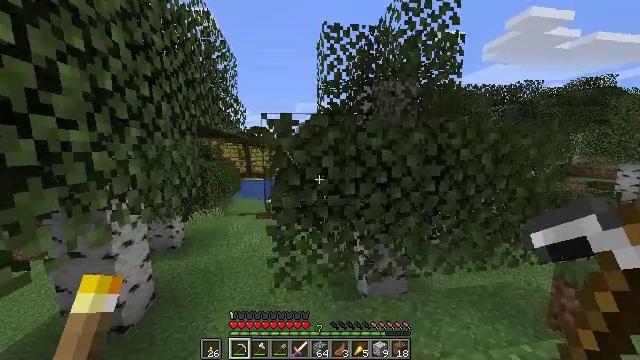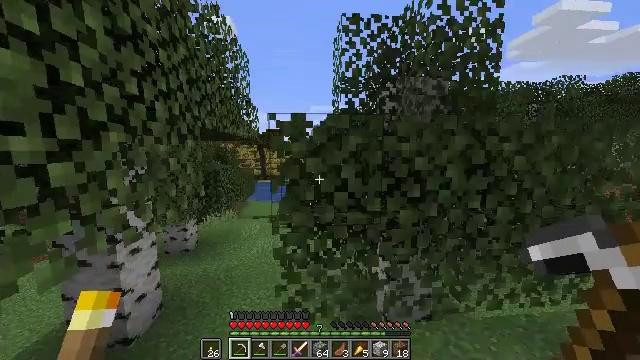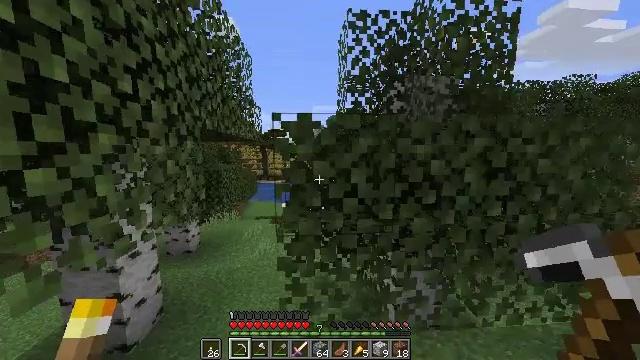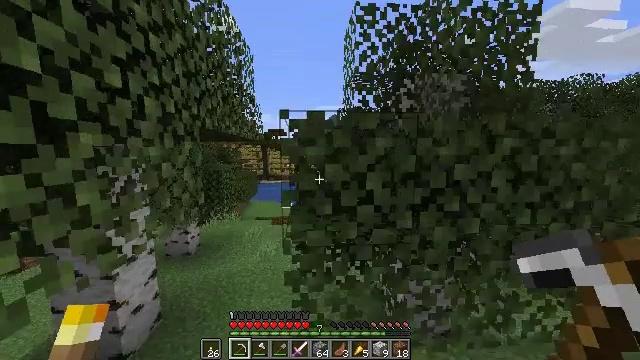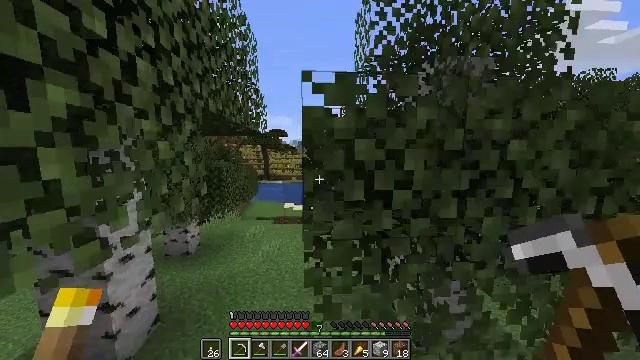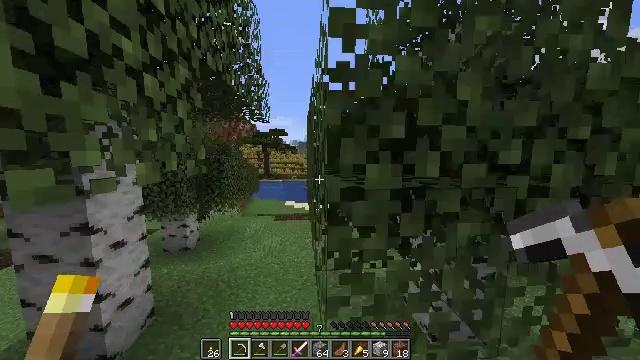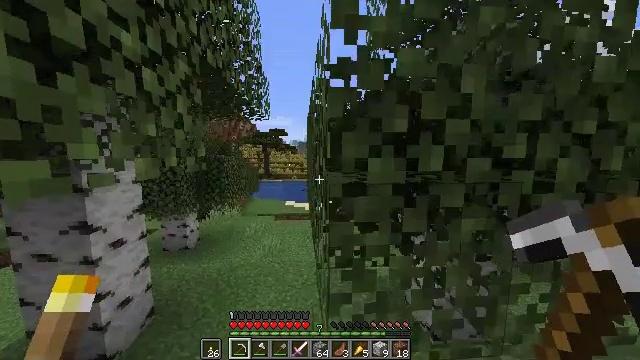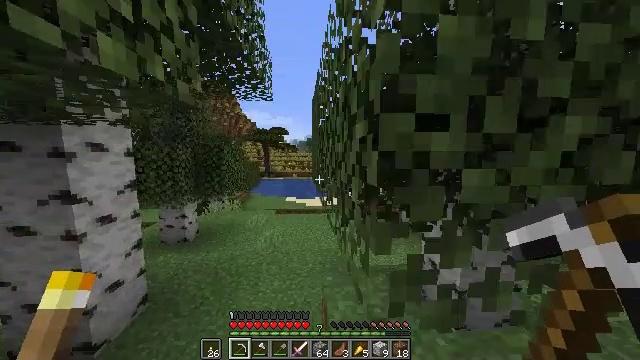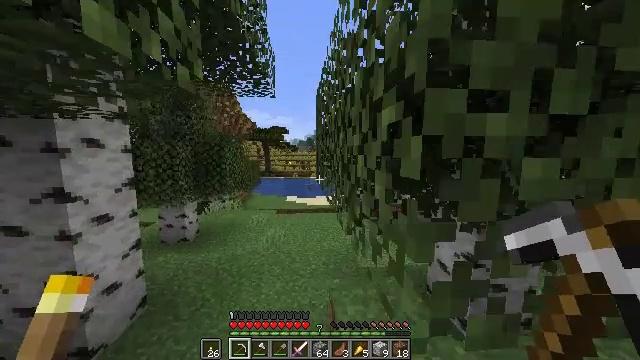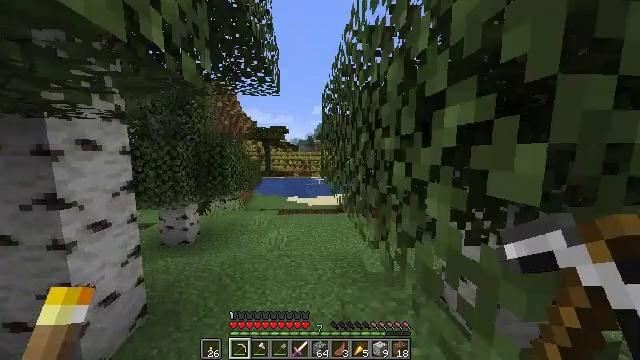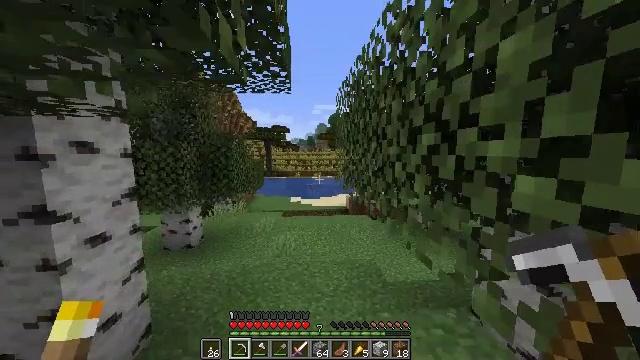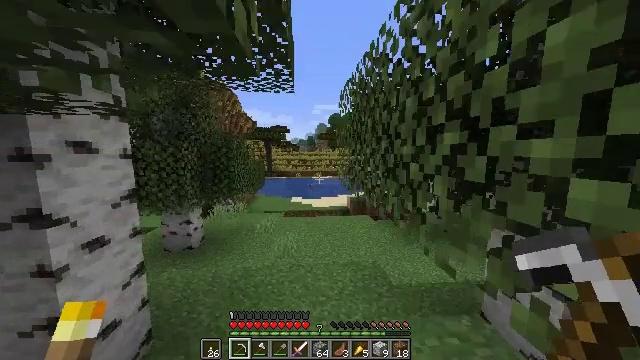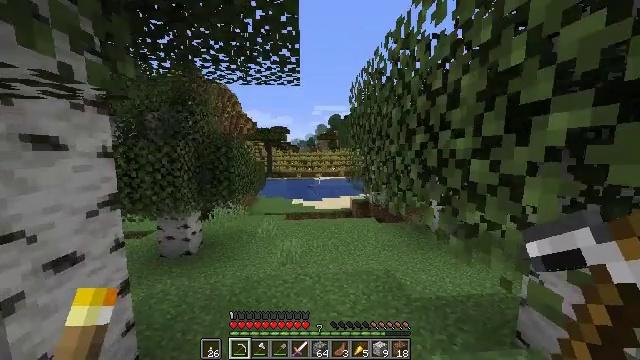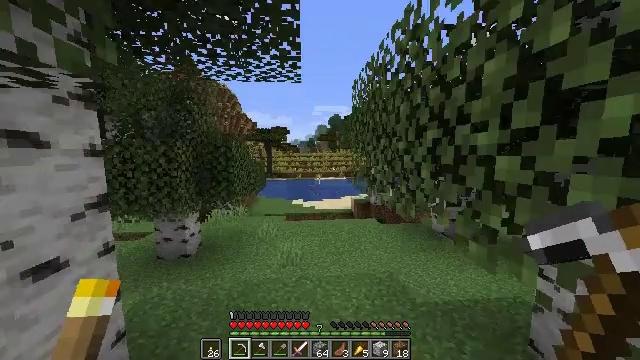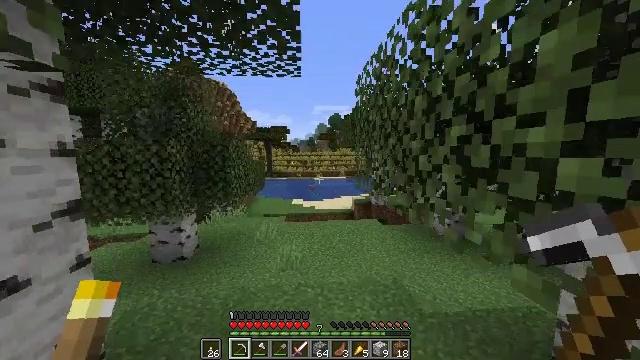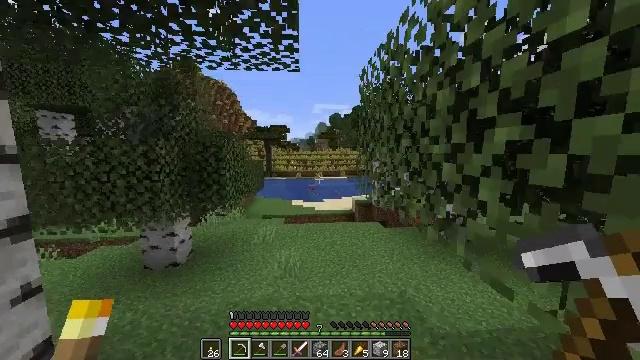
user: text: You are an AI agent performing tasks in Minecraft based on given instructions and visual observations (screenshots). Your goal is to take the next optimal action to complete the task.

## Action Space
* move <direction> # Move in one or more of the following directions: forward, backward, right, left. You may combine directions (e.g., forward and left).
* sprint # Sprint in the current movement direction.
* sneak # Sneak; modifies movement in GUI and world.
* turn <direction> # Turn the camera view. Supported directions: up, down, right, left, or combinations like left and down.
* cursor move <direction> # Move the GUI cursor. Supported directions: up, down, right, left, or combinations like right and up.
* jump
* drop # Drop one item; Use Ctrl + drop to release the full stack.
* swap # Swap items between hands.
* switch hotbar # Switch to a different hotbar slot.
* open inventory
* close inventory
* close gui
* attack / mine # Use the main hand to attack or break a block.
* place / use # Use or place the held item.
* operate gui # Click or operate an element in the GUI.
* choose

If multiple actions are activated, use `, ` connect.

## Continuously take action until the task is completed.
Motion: motion action
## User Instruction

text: Hunt a chicken.
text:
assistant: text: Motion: move forward and move left, sprint, turn left
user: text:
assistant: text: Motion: move forward and move left, sprint
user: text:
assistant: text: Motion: move forward and move left, sprint
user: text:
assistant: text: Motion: move forward, sprint
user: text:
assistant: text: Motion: move forward, sprint
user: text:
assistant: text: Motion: move forward and move left, sprint
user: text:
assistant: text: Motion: move forward and move left, sprint
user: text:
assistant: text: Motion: move forward and move left, sprint
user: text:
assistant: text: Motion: move forward and move left, sprint
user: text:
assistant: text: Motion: move forward and move left, sprint
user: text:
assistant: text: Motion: move forward, sprint
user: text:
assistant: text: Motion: move forward, sprint
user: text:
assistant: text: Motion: move forward, sprint
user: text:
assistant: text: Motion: move forward, sprint
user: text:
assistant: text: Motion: move forward, sprint
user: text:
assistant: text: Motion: move forward, sprint
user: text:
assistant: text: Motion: move forward, sprint
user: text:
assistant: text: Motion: move forward, sprint, jump
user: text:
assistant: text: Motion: move forward, sprint, jump
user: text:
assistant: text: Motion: move forward, sprint, jump
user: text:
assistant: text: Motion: move forward, sprint, jump
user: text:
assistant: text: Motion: move forward, sprint, jump
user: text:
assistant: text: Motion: move forward, sprint, jump
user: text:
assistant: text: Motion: move forward, sprint, jump
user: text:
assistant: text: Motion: move forward, sprint, jump
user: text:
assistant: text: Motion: move forward, sprint, jump
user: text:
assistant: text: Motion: move forward, sprint, jump
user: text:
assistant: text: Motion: move forward, sprint, jump
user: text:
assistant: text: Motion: move forward, sprint, jump
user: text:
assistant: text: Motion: move forward, sprint, jump